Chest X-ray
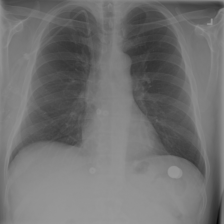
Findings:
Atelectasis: negative
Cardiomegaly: negative
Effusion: negative
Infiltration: negative
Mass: negative
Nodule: negative
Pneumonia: negative
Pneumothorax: negative
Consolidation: negative
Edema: negative
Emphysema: negative
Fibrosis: negative
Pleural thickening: negative
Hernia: negative